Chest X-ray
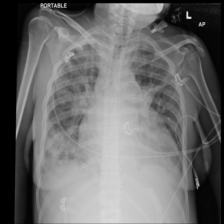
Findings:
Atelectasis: negative
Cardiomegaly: negative
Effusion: negative
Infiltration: positive
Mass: negative
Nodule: negative
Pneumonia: negative
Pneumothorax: negative
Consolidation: negative
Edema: negative
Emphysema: negative
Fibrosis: negative
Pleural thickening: negative
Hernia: negative